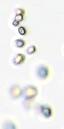
Label: Phaeocystis